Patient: sex M, age 37
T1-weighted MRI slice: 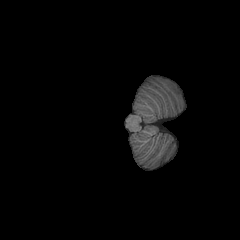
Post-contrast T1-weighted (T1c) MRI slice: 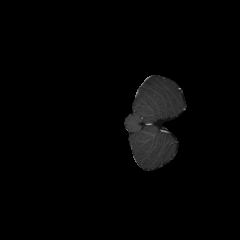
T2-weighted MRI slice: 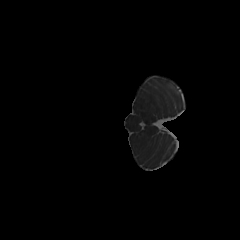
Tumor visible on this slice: no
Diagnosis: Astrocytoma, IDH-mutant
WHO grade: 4